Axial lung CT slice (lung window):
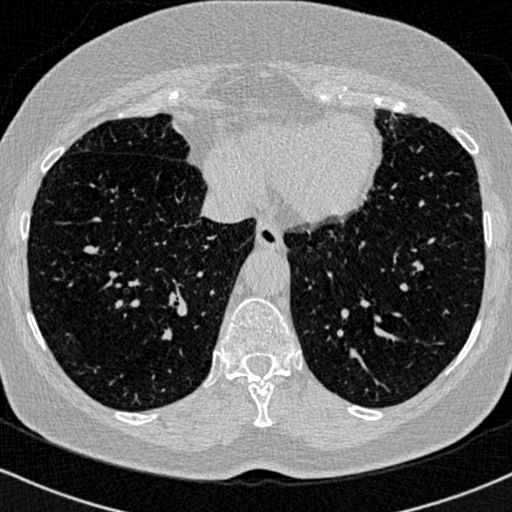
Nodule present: no